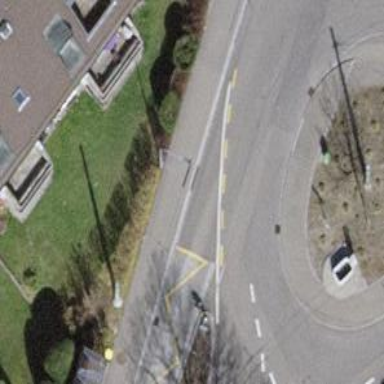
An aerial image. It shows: Service road for trolleybuses with trolley wires.